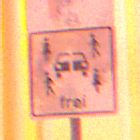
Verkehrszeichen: CarsharingfahrzeugeFrei
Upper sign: Parken
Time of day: Night
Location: Outdoor (Urban)
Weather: Overcast
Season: Winter
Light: Artificial